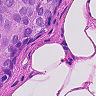
Metastatic tissue present: yes